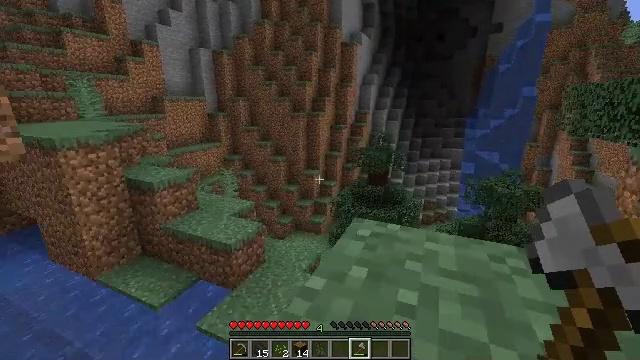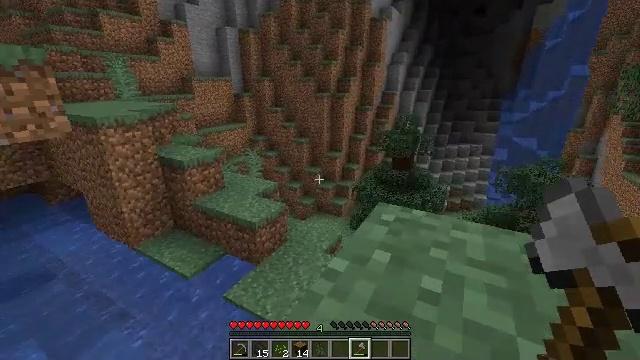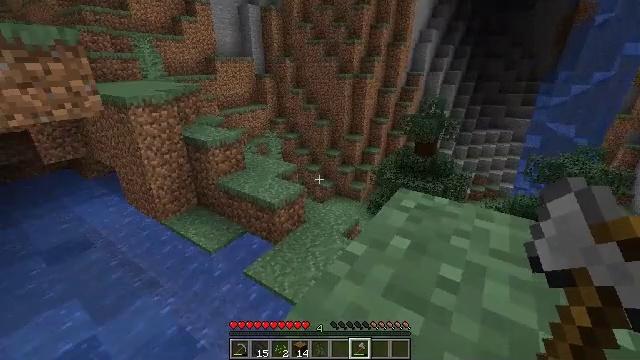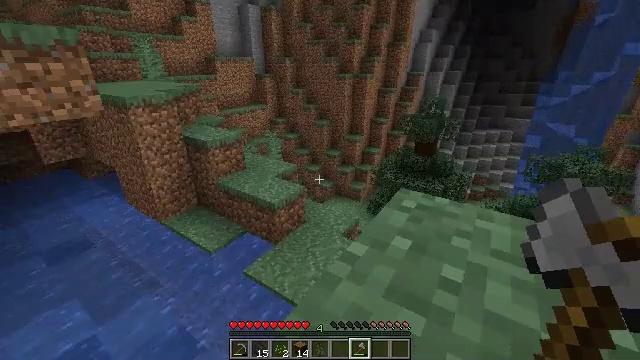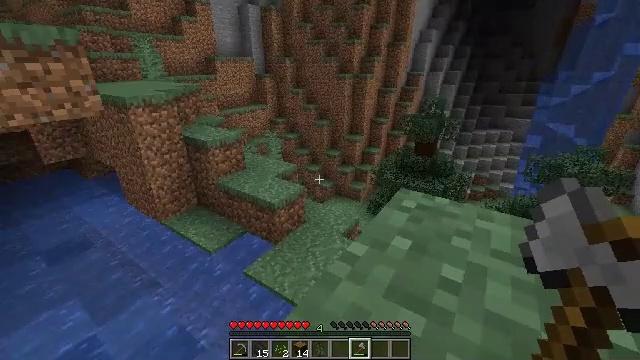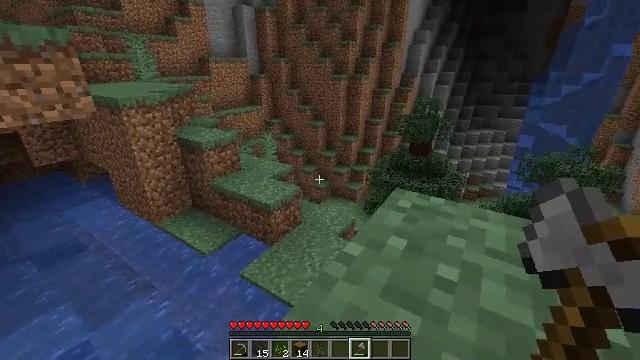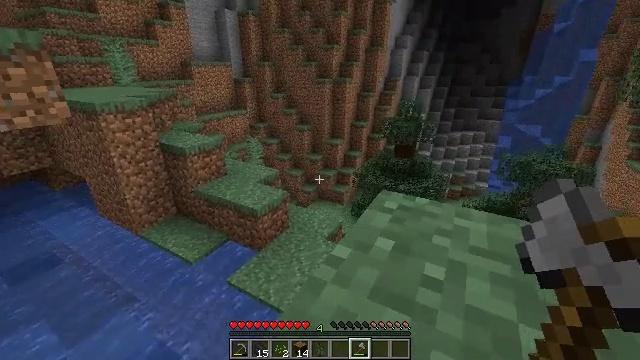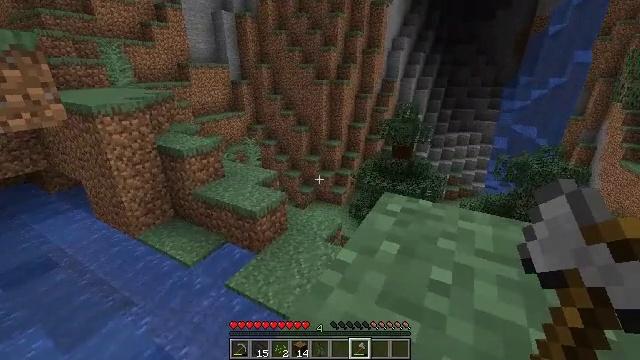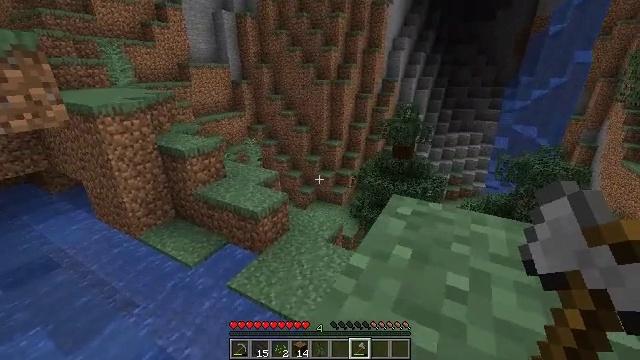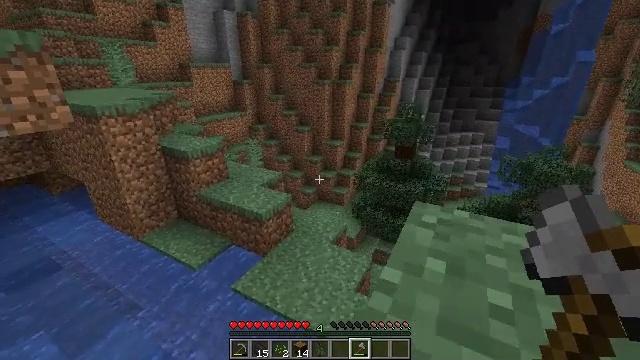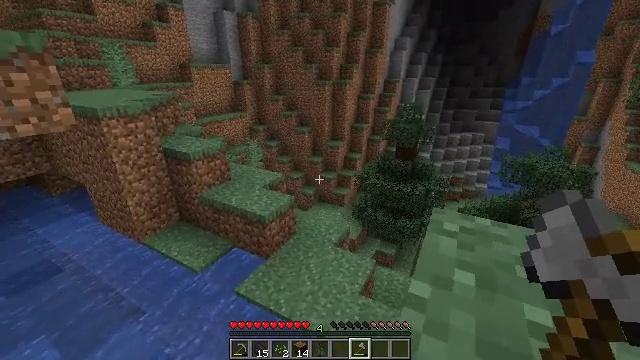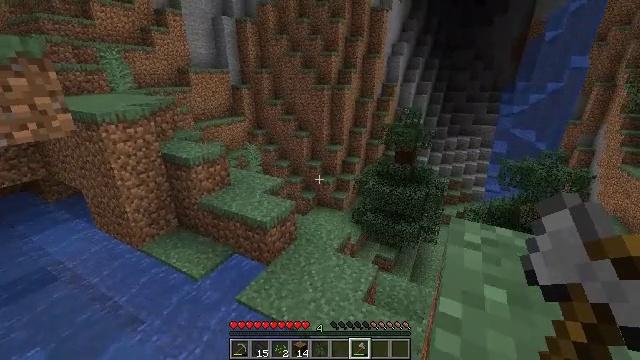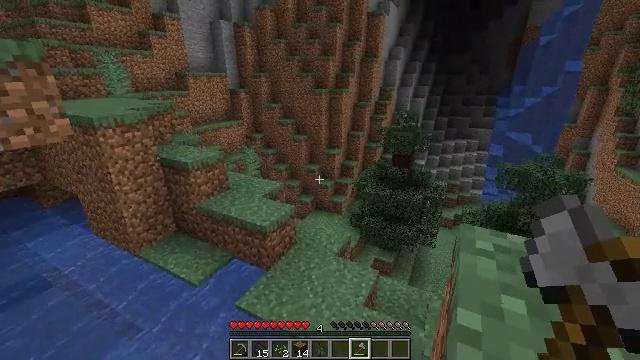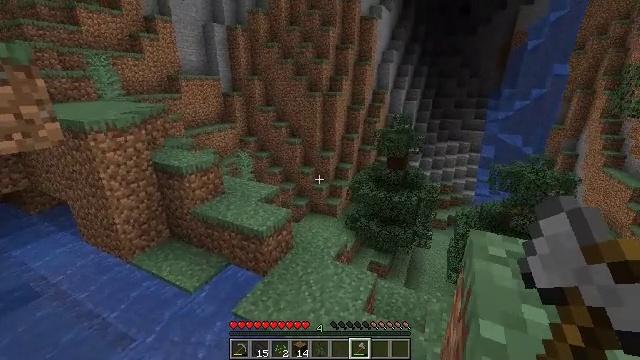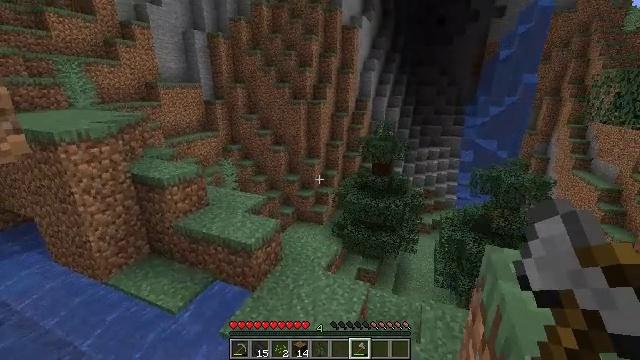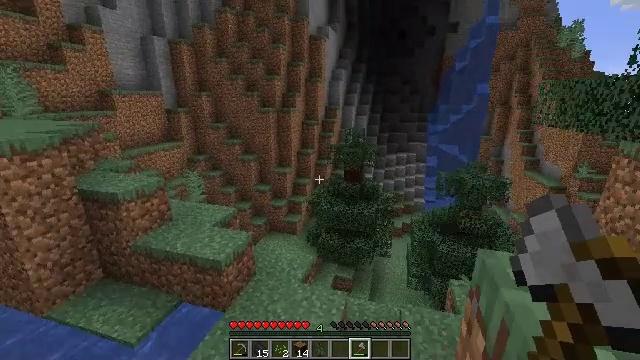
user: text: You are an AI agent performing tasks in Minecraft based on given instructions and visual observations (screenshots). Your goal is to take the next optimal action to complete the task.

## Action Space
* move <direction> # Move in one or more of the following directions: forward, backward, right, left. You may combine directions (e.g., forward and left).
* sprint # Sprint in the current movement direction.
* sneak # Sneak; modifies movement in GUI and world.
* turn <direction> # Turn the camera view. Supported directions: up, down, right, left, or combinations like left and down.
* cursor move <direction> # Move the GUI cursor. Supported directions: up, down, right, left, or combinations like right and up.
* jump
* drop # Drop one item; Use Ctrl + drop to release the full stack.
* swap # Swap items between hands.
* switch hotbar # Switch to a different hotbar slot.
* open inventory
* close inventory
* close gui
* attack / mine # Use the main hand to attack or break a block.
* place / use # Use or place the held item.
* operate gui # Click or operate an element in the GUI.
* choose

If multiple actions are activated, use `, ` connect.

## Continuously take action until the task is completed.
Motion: motion action
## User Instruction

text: Mine the large fern from the ground.
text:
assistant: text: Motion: turn left and down
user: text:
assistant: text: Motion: turn left and down
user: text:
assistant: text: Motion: no_op
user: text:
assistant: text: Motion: no_op
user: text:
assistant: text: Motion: turn right
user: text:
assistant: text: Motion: turn right
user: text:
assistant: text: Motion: move forward
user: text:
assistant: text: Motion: move forward
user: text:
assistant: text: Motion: move forward
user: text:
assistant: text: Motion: move forward
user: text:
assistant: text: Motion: move forward
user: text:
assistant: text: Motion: move forward
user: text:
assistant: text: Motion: move forward, turn right
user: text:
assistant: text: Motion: move forward, turn right and up
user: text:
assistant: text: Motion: move forward, turn right and up
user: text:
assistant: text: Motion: move forward and move right, turn right and up
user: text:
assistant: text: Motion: move forward and move right, turn right and up
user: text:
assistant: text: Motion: move forward and move right, turn right
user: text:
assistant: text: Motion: move forward and move right, turn right
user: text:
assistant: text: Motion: move forward and move right, turn right
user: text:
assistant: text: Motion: move forward, turn right
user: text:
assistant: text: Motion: move forward, turn right
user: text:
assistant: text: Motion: move forward, turn right
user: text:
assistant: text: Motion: move forward, turn right
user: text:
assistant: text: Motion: move forward, turn right
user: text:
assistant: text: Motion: move forward, turn right
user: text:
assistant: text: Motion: move forward
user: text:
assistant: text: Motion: move forward, turn left
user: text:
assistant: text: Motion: move forward, turn left and up
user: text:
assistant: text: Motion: move forward, turn left and up